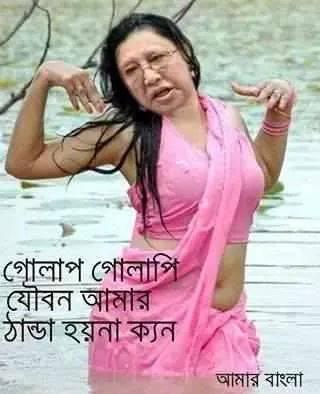
Text: গোলাপ গোলাপি যৌবন, আমার ঠান্ডা হয় না কেন।
Label: Non Hate